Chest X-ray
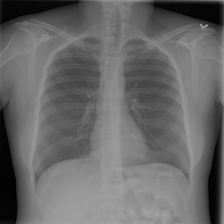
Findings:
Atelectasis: negative
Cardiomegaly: negative
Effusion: negative
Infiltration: positive
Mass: negative
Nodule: negative
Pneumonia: negative
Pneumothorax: negative
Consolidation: negative
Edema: negative
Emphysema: negative
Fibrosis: negative
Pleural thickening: negative
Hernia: negative